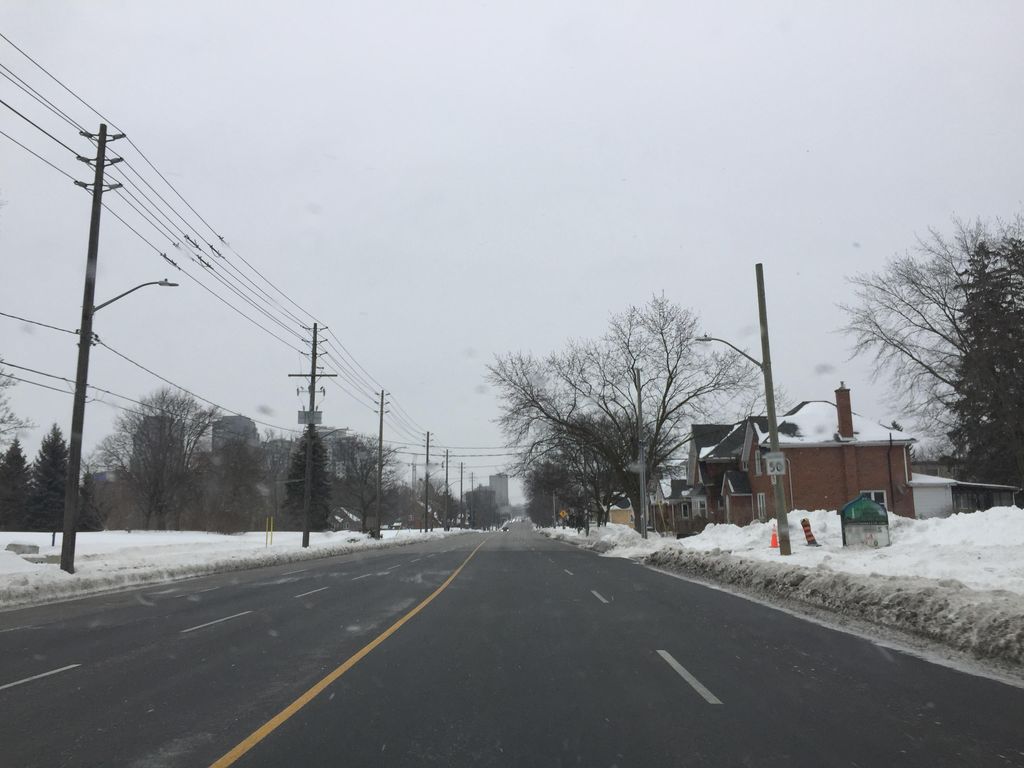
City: kitchener-waterloo